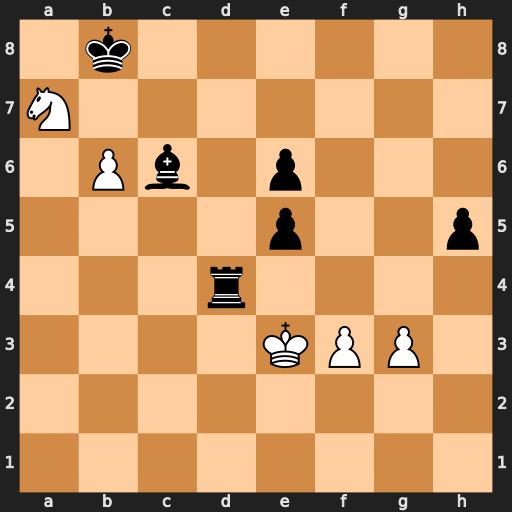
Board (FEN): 1k6/N7/1Pb1p3/4p2p/3r4/4KPP1/8/8
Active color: w
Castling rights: -
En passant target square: -
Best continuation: Nxc6+ Kb7 Nxd4